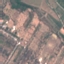
Label: PermanentCrop